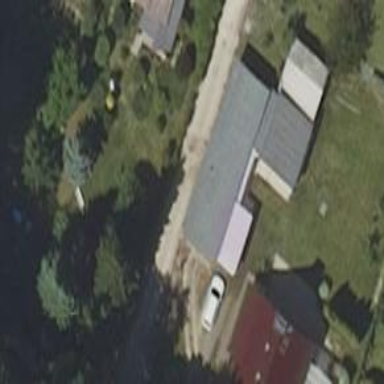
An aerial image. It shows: Group of garages.